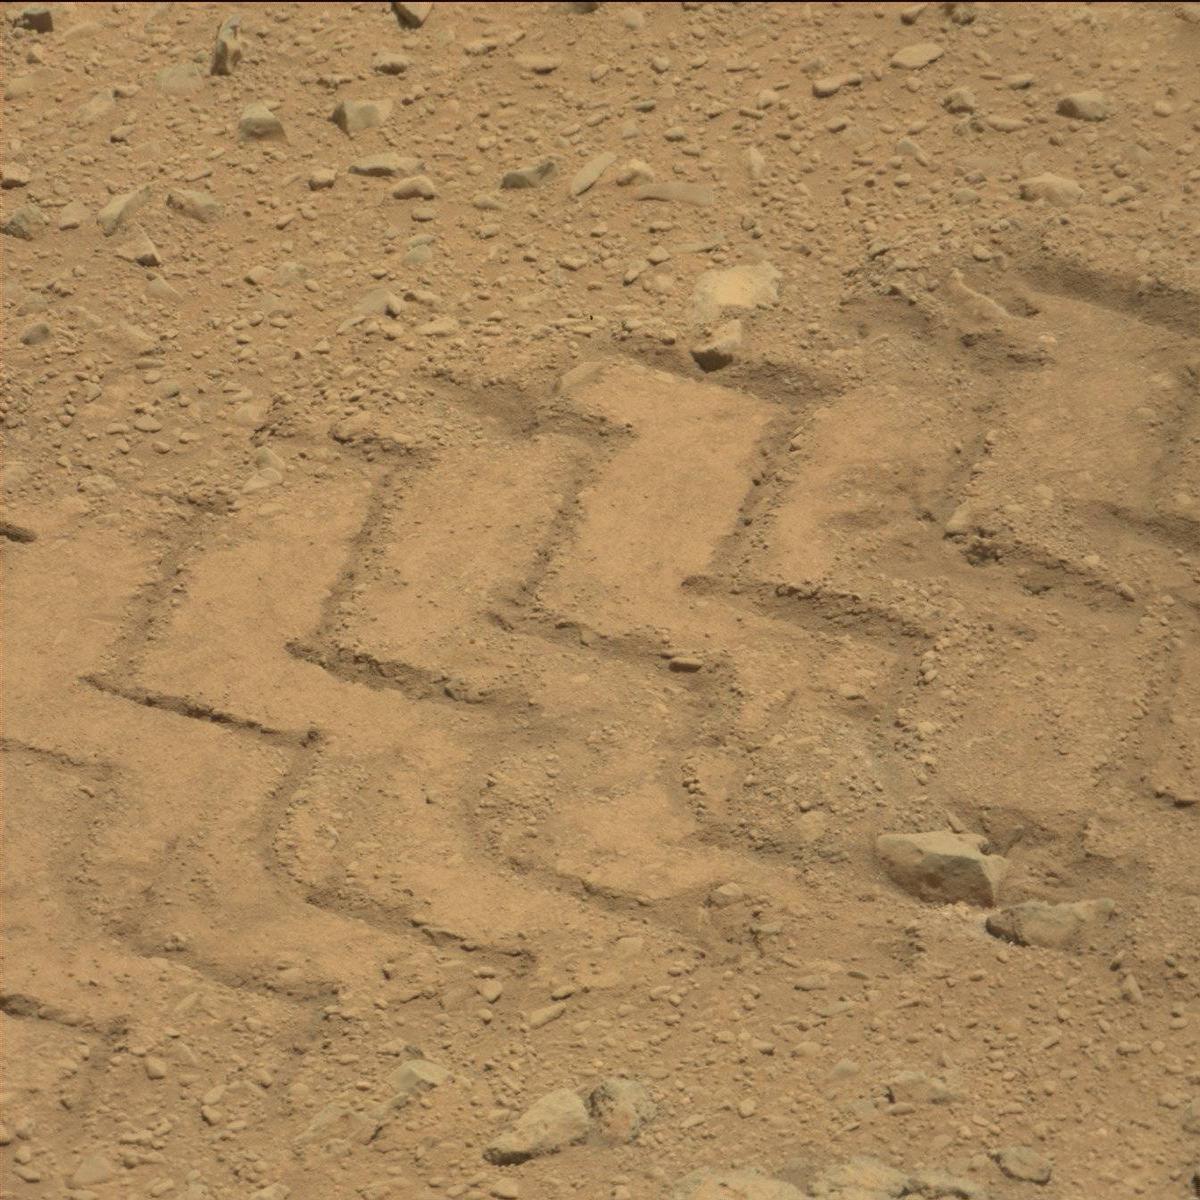
Terrain classes present: Bedrock, Sand / Soil, Track